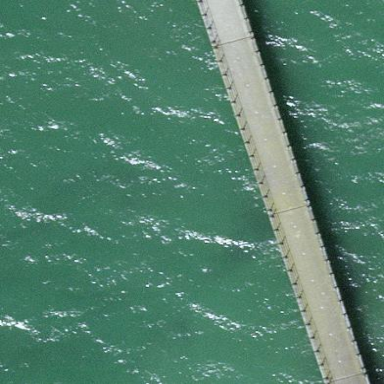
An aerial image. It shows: Man-made pier.